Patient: sex M, age 62
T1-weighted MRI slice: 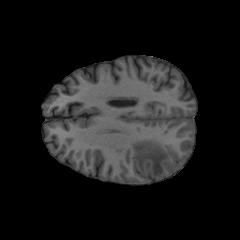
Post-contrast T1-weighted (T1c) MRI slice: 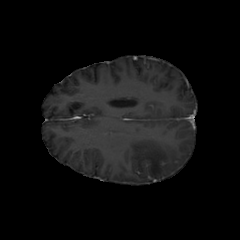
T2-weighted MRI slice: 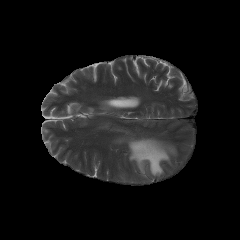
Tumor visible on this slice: yes
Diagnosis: Glioblastoma, IDH-wildtype
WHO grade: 4